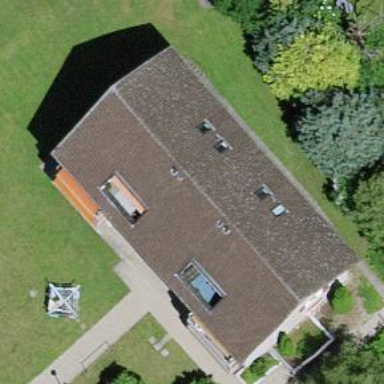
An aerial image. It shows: Residential building.